【题型】填空题　【知识点】立体几何　【难度】easy
已知球 $O$ 的半径为 $5$, 球心到平面 $\alpha$ 的距离为 $4$, 则球 $O$ 被平面 $\alpha$ 截得的截面面积为\underline{\qquad\qquad}.
【解答】
【答案】 $9\pi$

【详解】

设截面圆的半径为 $r$, 球 $O$ 的半径为 $R$, 球心到平面 $\alpha$ 的距离为 $d$,

则 $r^2 + d^2 = R^2$,

即 $r^2 + 16 = 25$

可得 $r=3$,

所以截面面积为 $\pi r^2 = 9\pi$,
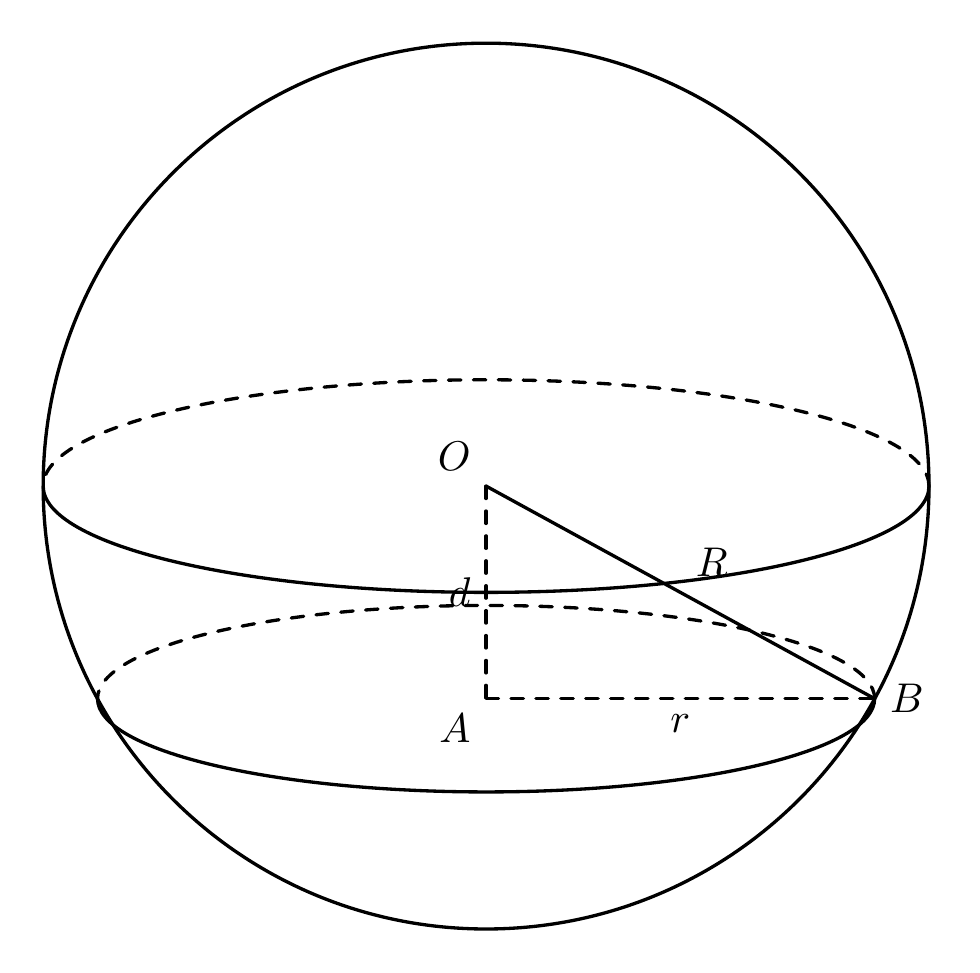